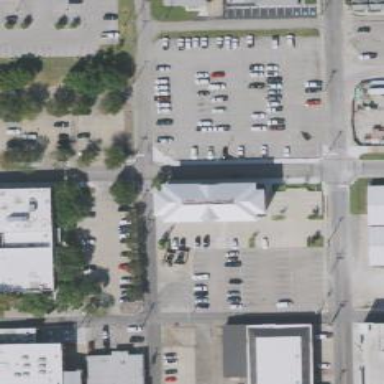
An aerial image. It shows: Parking space is available.